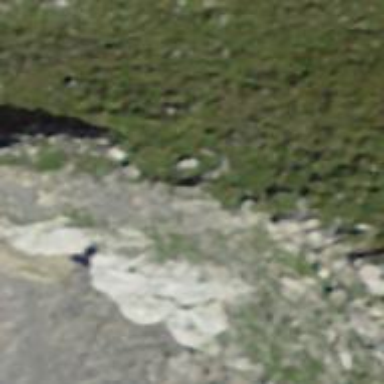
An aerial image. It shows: Natural cliff.